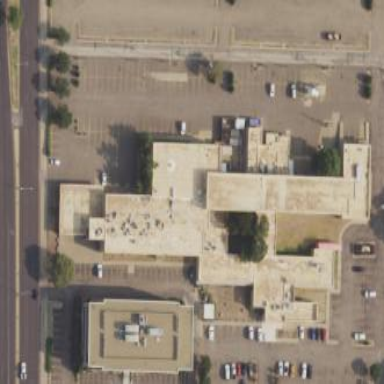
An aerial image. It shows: Healthcare facility identified as hospital.